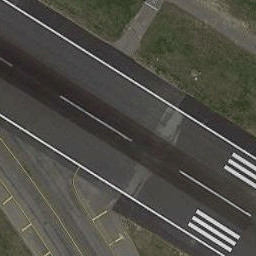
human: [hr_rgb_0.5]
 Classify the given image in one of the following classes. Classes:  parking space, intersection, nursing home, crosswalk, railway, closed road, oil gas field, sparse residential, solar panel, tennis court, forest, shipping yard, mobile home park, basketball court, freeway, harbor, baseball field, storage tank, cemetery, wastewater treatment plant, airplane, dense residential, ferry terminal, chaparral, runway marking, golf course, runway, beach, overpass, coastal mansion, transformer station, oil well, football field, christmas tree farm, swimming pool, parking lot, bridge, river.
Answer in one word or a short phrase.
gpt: runway